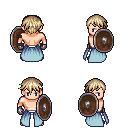
a pixel art fantasy rpg character, male body template, human, light skin, overskirt, white pants, white blonde short bangs hairstyle, metal gloves, shield, four views (front, back, left, right), 2x2 character sprite sheet, small pixel art, hard edges, no anti-aliasing